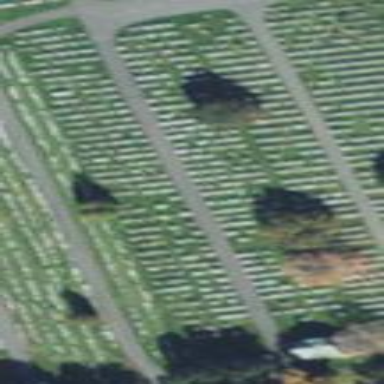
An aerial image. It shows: Cemetery.